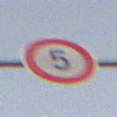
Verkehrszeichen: Geschwindigkeit5
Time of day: SunriseSunset
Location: Outdoor (RoadRail)
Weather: PartlyCloudy
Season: NotSpecified
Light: Natural